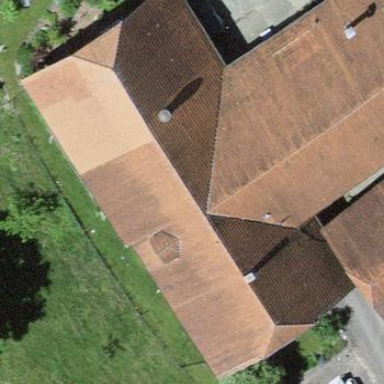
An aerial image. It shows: Farm building.